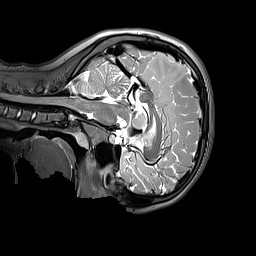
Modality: T2w
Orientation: sagittal
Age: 13
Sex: female
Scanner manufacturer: siemens
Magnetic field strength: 3 T
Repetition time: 3.2 s
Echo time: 0.408 s